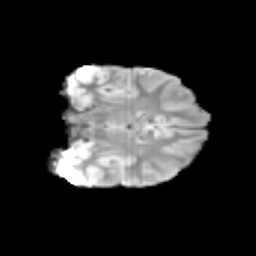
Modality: T2w
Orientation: coronal
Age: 10
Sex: female
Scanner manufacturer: siemens
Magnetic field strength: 3 T
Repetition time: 3.8 s
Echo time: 0.07 s